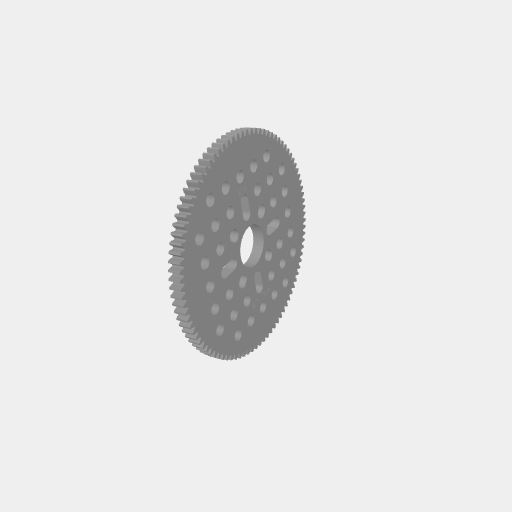
Part: HubMountAcetalGear90T